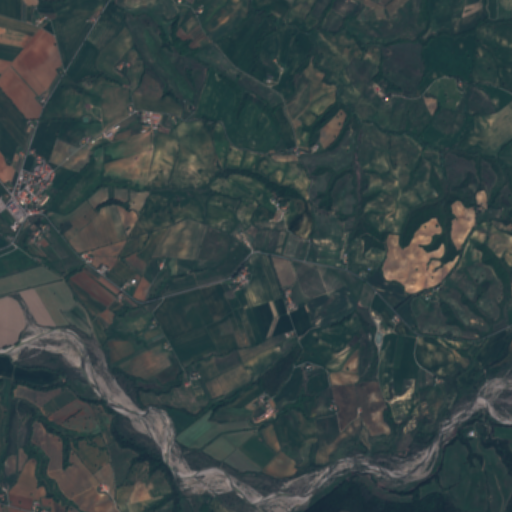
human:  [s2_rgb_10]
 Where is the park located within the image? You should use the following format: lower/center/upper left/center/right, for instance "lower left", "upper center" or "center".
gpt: The park is located in the center left of the image.
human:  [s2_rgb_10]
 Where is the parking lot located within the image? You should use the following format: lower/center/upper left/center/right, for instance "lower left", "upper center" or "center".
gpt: The parking lot is located in the upper left of the image.
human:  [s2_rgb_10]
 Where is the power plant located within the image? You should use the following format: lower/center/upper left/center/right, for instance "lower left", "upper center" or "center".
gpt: There is no power plant in the image.